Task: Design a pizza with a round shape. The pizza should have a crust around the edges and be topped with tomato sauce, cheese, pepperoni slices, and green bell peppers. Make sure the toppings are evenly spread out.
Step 640:
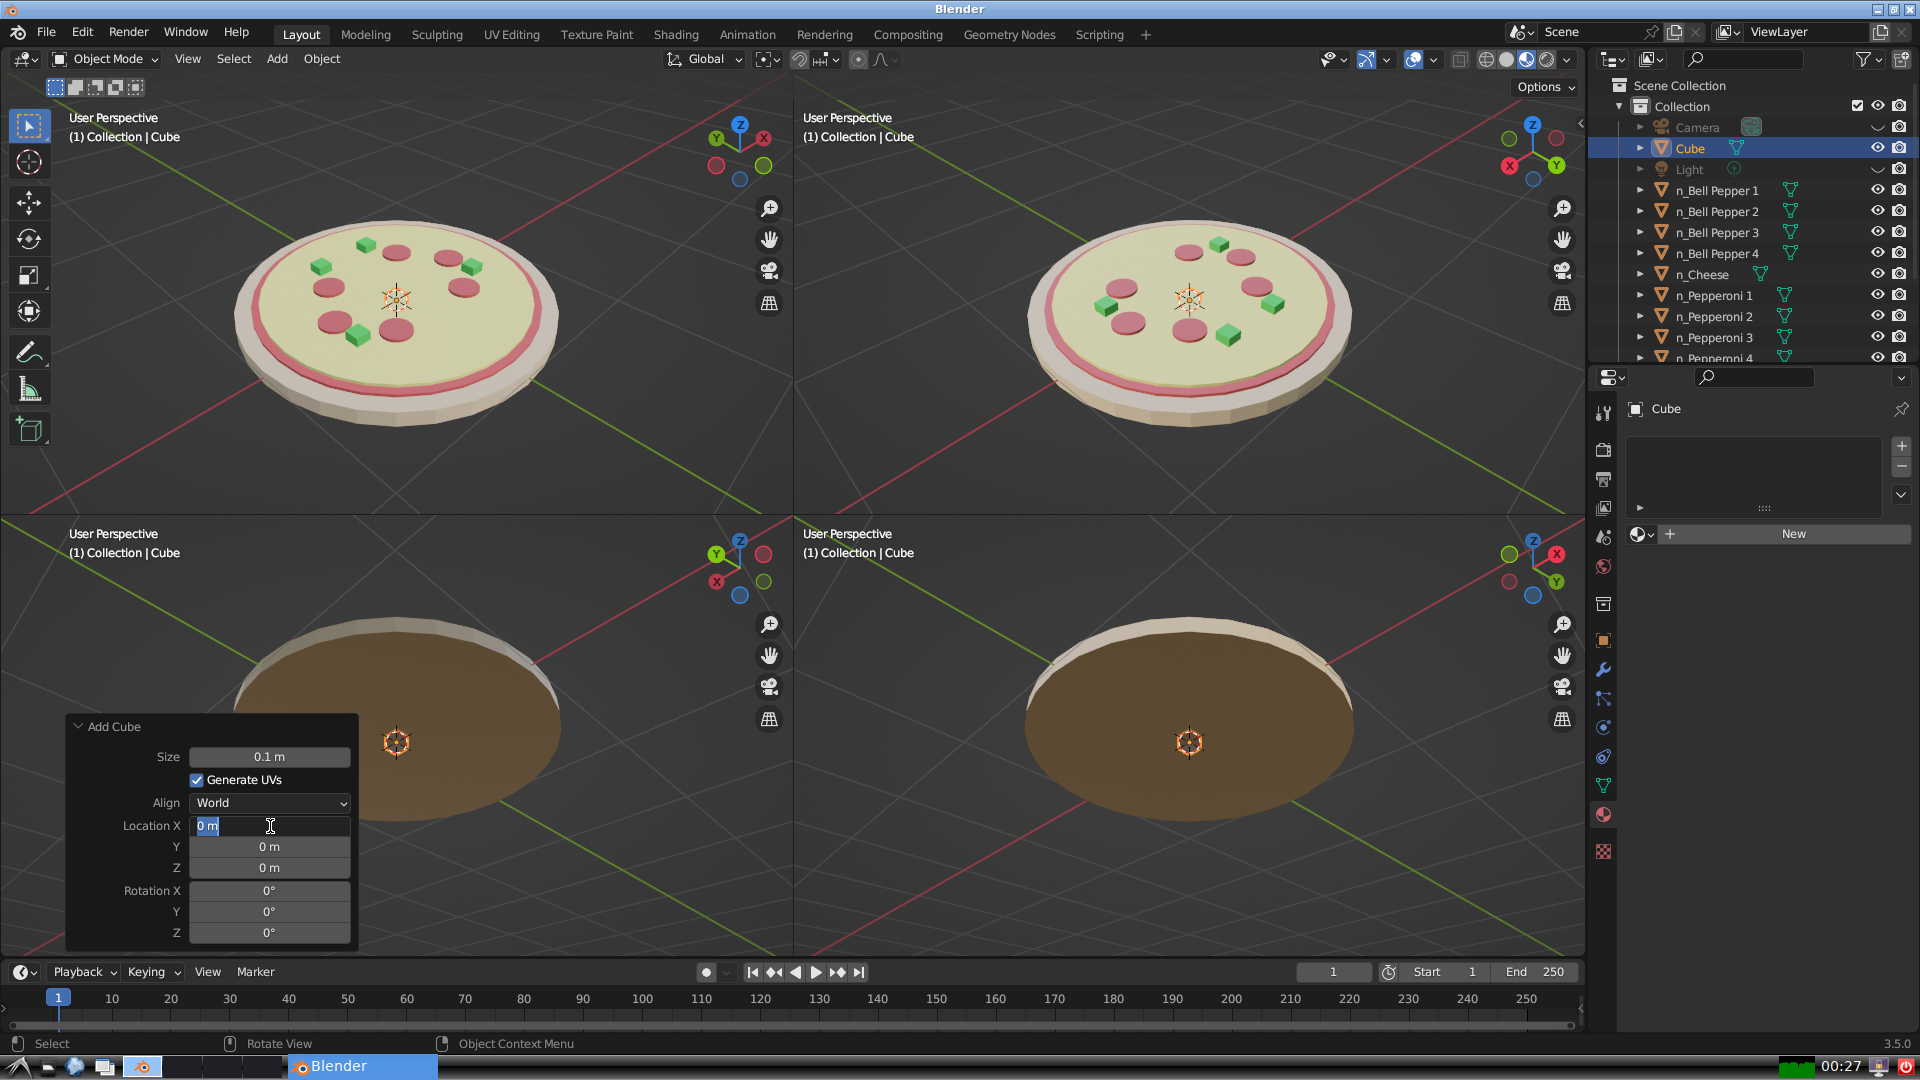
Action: input_text: 0.0